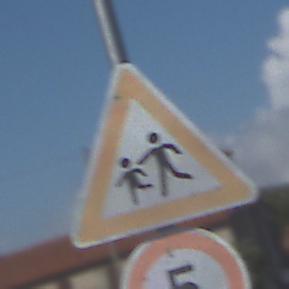
Verkehrszeichen: KinderRechts
Zusatzzeichen unten: Geschwindigkeit5
Umgebung: Outdoor, Suburban
Tageszeit: MorningAfternoon
Wetter: PartlyCloudy
Licht: Natural
Jahreszeit: NotSpecified
Kontrast: HighContrast